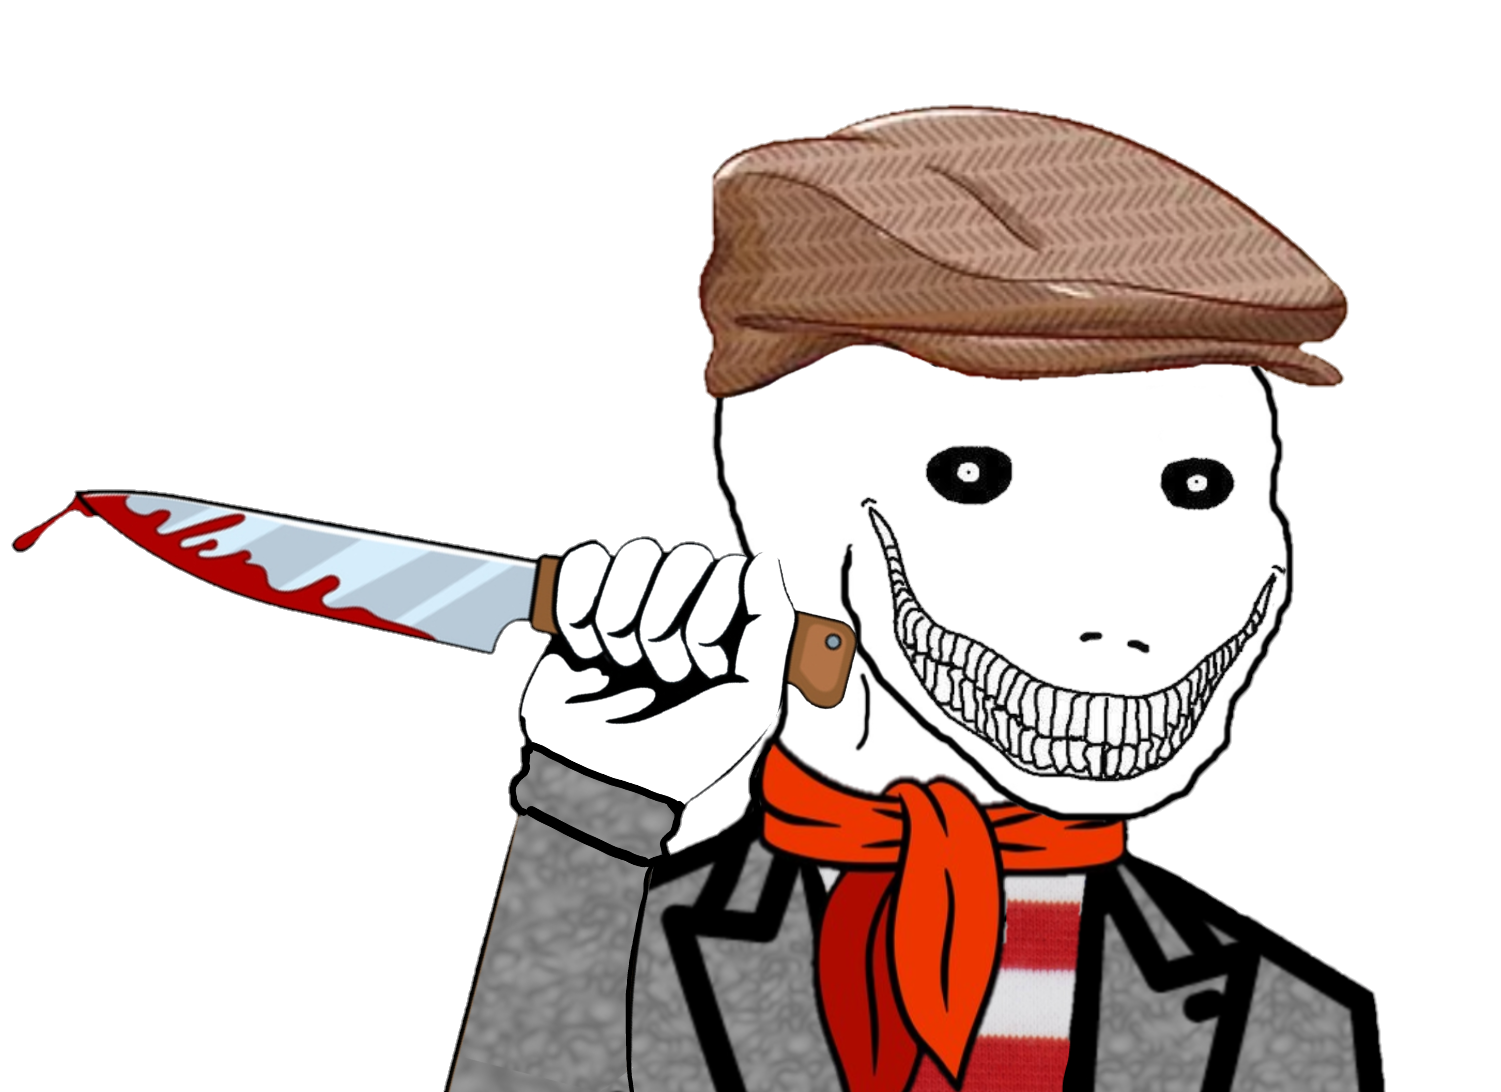
Label: 5_Oomer